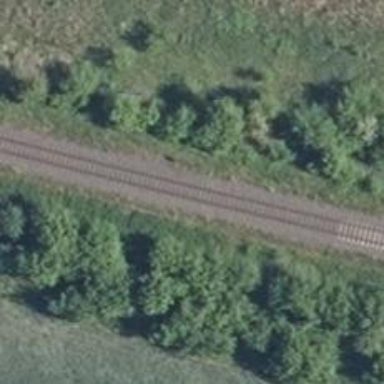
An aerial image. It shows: Railway milestone.